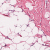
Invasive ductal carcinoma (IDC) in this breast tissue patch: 0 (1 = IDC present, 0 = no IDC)